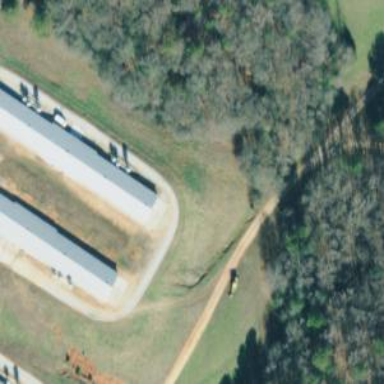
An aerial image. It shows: Poultry house.